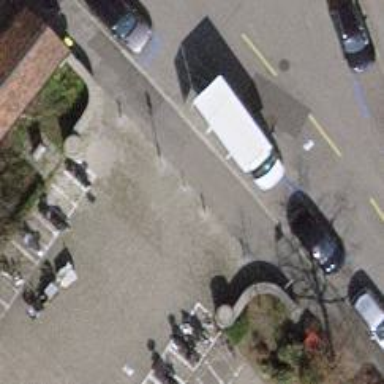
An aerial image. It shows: Bollard.